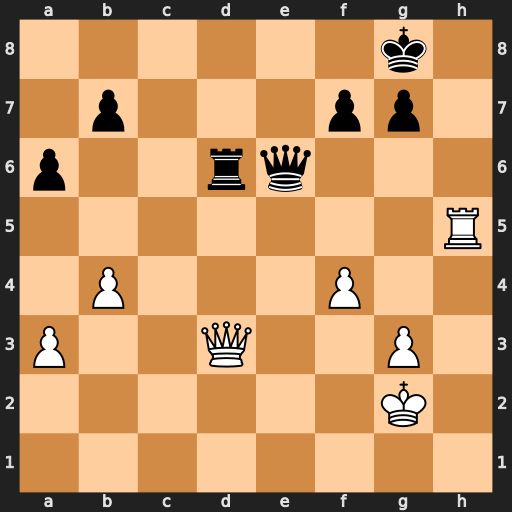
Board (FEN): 6k1/1p3pp1/p2rq3/7R/1P3P2/P2Q2P1/6K1/8
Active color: w
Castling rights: -
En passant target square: -
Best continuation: Qh7+ Kf8 Qh8+ Ke7 Re5